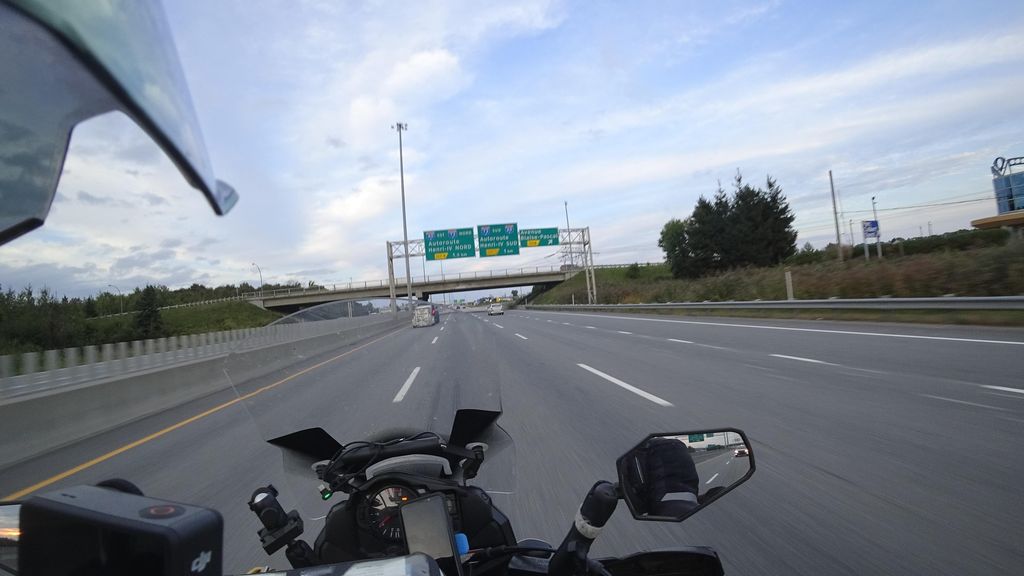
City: quebec_city